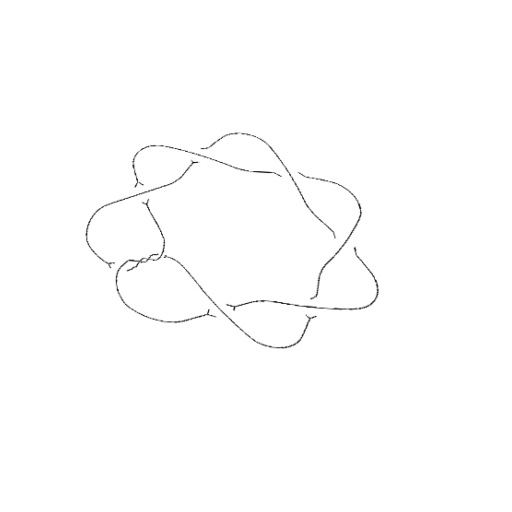
Crossing number: 10